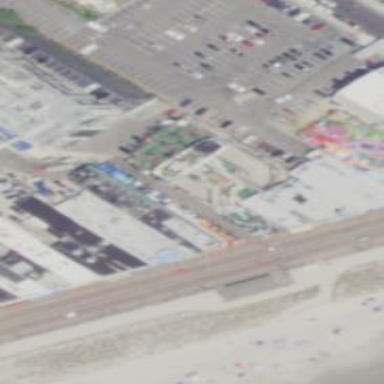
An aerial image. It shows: Miniature golf leisure land.